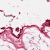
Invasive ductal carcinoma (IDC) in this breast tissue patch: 0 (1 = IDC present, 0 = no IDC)